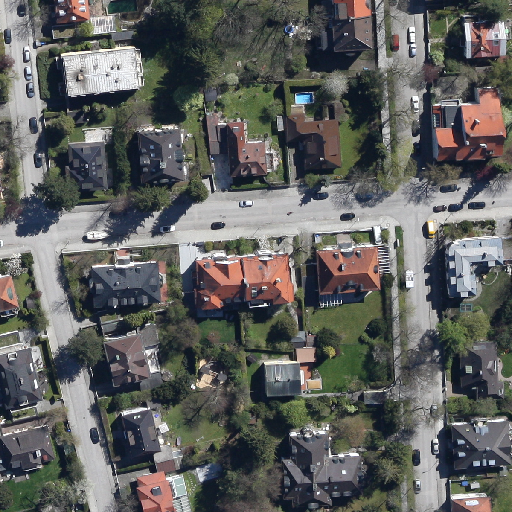
Referring expression: van